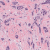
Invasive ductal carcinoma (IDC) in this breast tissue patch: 1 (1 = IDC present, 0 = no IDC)